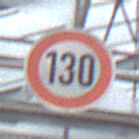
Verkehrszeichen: Geschwindigkeit130
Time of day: Midday
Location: Roofed (Special)
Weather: Overcast
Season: NotSpecified
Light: Natural